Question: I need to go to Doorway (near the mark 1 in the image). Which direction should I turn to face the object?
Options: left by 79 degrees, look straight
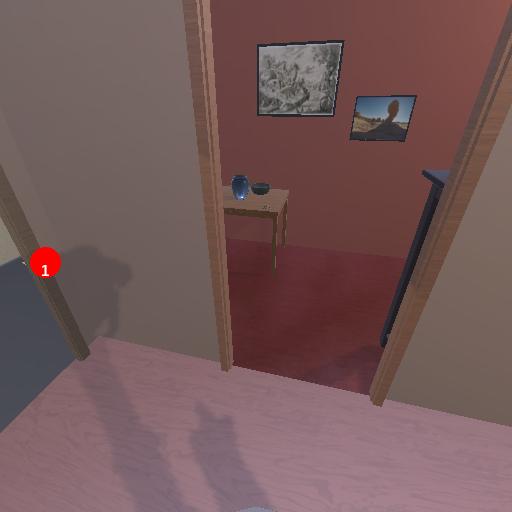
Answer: left by 79 degrees